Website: lowes
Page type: cart
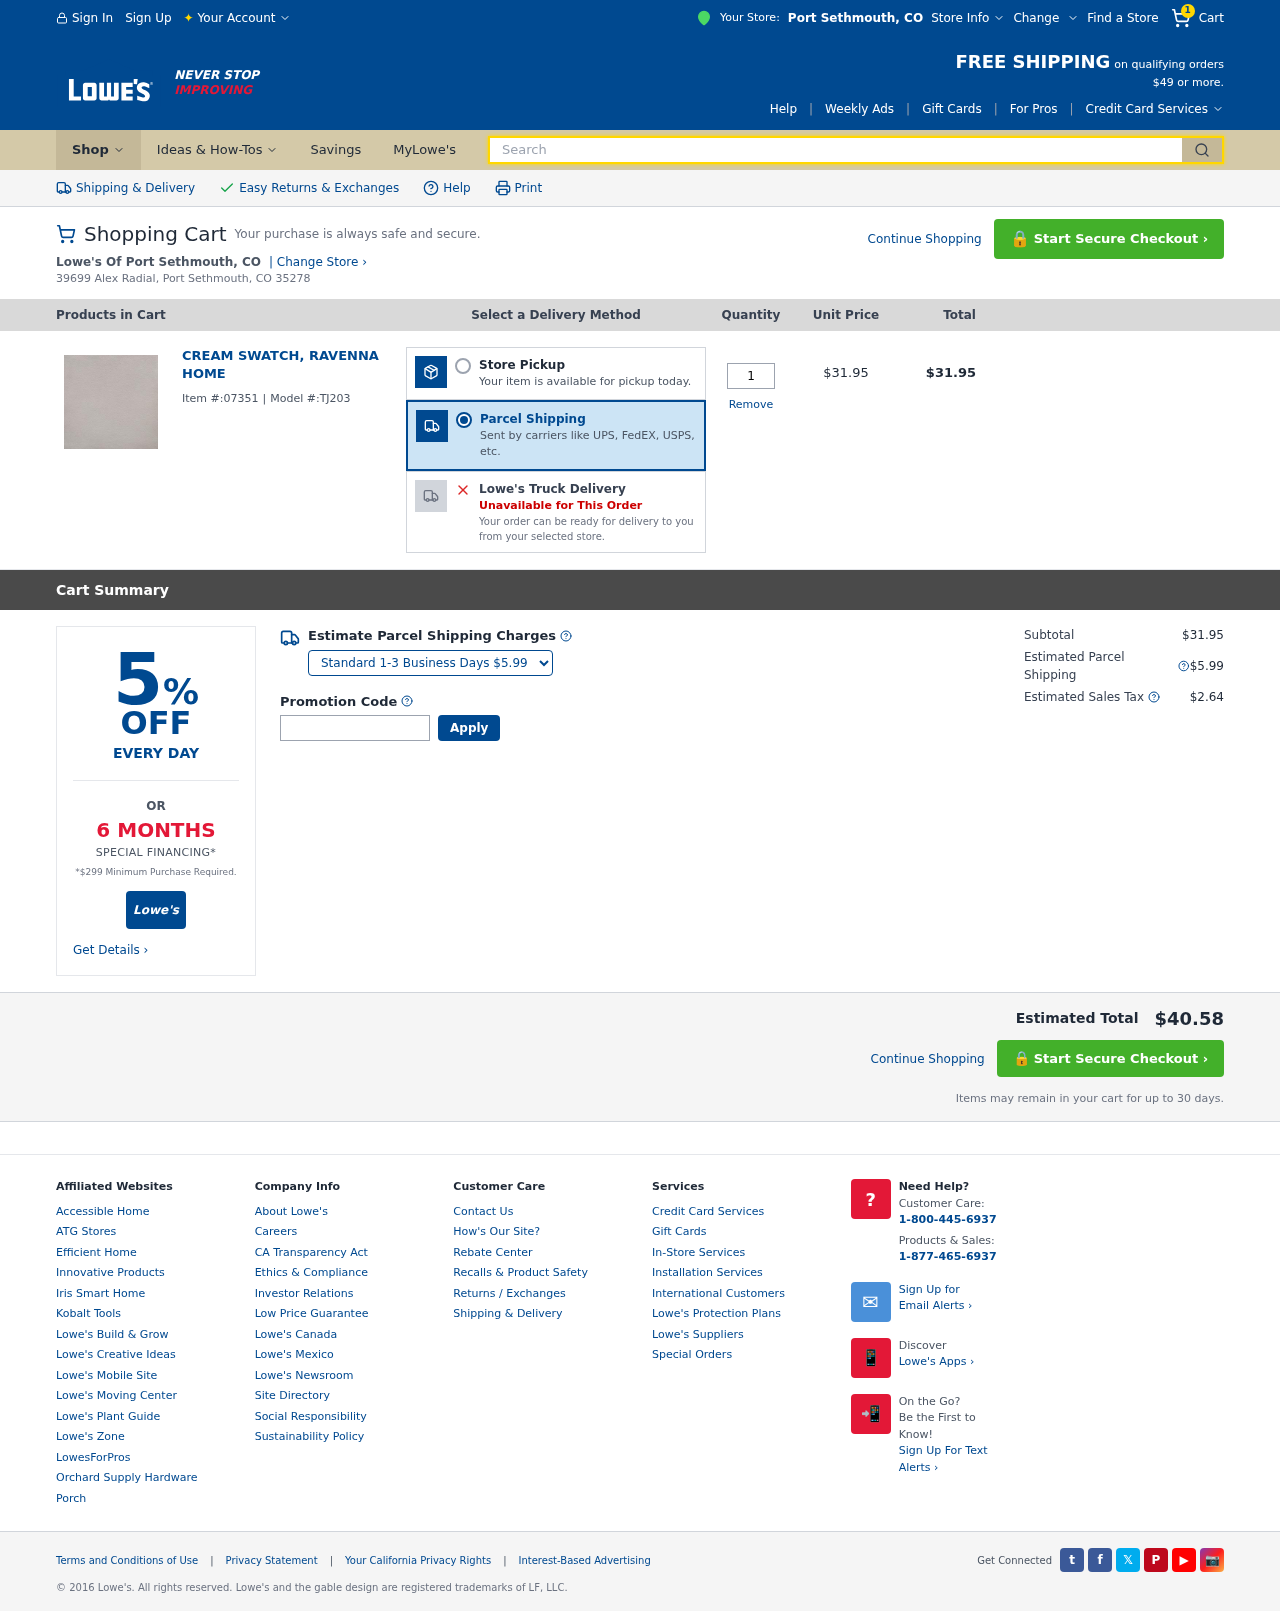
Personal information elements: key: PII_CITY
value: Port Sethmouth
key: PII_STATE_ABBR
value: CO
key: PII_STREET
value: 39699 Alex Radial
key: PII_CITY_STATE_ZIP
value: Port Sethmouth, CO 35278
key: PII_PROMO_CODE
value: SAVE66
Product elements: key: PRODUCT1_NAME
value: Cream Swatch, Ravenna Home
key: PRODUCT1_PRICE
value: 31.95
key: PRODUCT1_QUANTITY
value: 1
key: PRODUCT1_ITEM_ID
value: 07351
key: PRODUCT1_MODEL_ID
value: TJ203
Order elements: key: ORDER_NUM_ITEMS
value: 1
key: ORDER_ITEM_TOTAL
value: $31.95
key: ORDER_SUBTOTAL
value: $31.95
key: ORDER_SHIPPING_COST
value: $5.99
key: ORDER_TAX
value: $2.64
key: ORDER_TOTAL
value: $40.58
Search elements: key: HEADER_SEARCH
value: Search